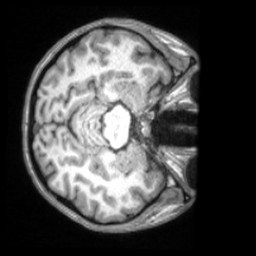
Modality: T1w
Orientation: axial
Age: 23
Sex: female